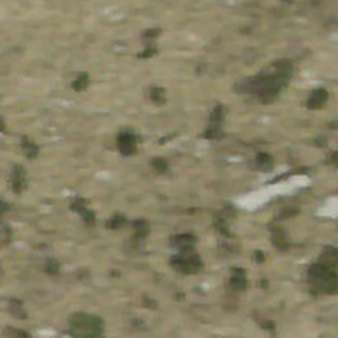
Label: other